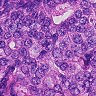
Metastatic tissue present: yes